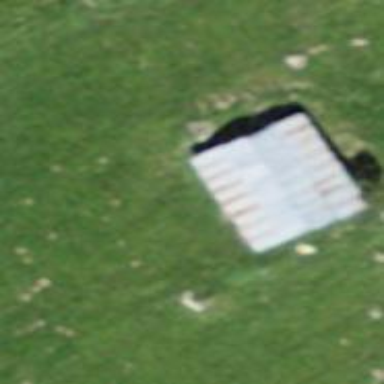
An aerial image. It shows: Shed.